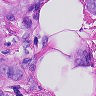
Metastatic tissue present: yes